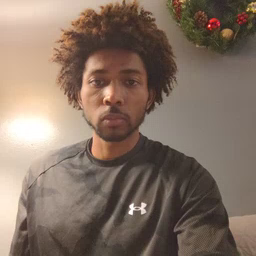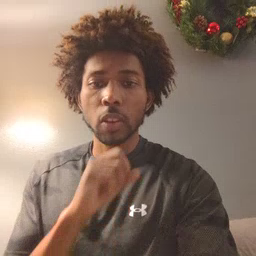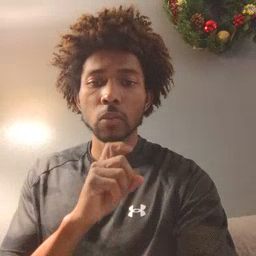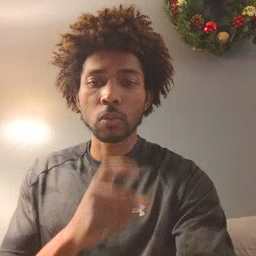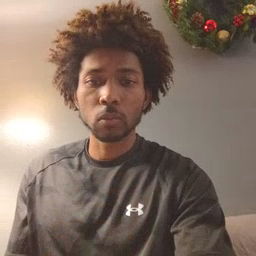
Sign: garbage